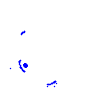
Particle: electron